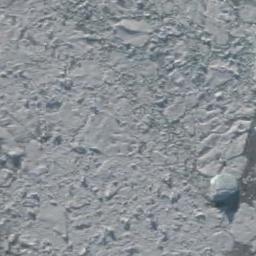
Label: sea_ice